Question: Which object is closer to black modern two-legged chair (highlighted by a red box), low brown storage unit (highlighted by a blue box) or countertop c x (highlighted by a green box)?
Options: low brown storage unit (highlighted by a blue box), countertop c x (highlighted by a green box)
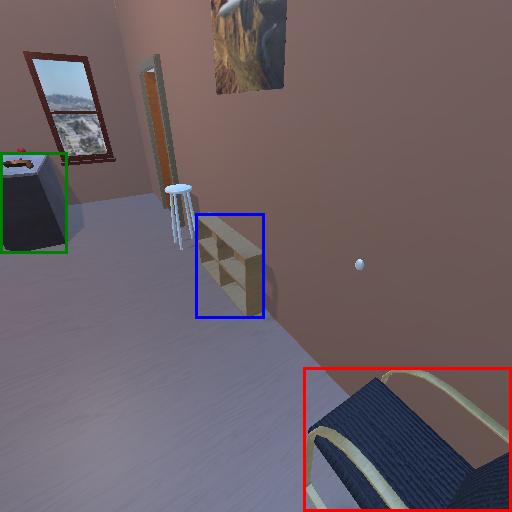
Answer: low brown storage unit (highlighted by a blue box)